Question: I have begun testing my app via Test Flight and from time to time I get I receive this error: _sigtramp + 42. It only occurs at application launch and so far only on iOS 6.0. Has anyone else ran into this or can you help me located what is going wrong?

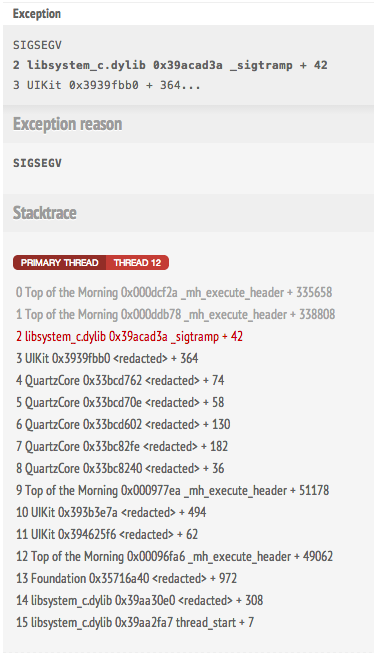
Answer: Try adding a .dsym file to your testflight build so that it can symbolicate the debug log.
1. Go to xcode's organizer
2. Select the Archives tab
3. Right click on the archive you used to upload the build to testflight
4. Select "Show in finder"
5. Right click on the .xarchive file and select "Show package contents"
6. Go to the dSYMs folder
7. Right click the .dSYM file and compress the file (zip it)
8. Drop that zip file into testflight under the Crashes tab where it says "Drop dSYM here"
Refresh the page, and hopefully the debug information will give you some more information as to what's happening.